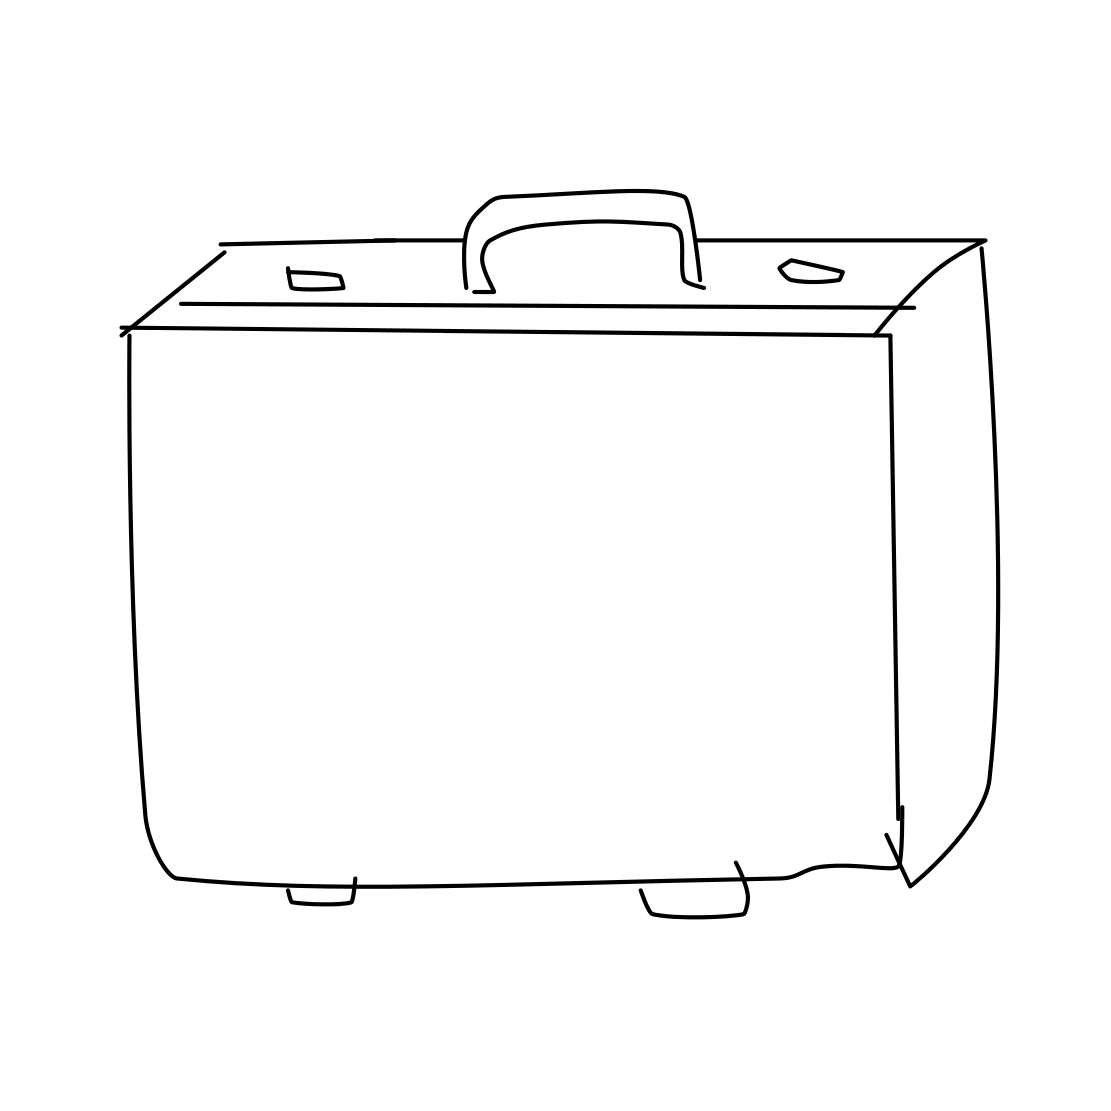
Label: suitcase